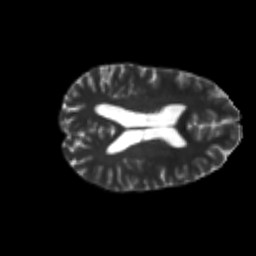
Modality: T2w
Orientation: axial
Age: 21
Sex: female
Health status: healthy
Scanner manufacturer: philips
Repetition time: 7.391 s
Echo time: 0.08599 s